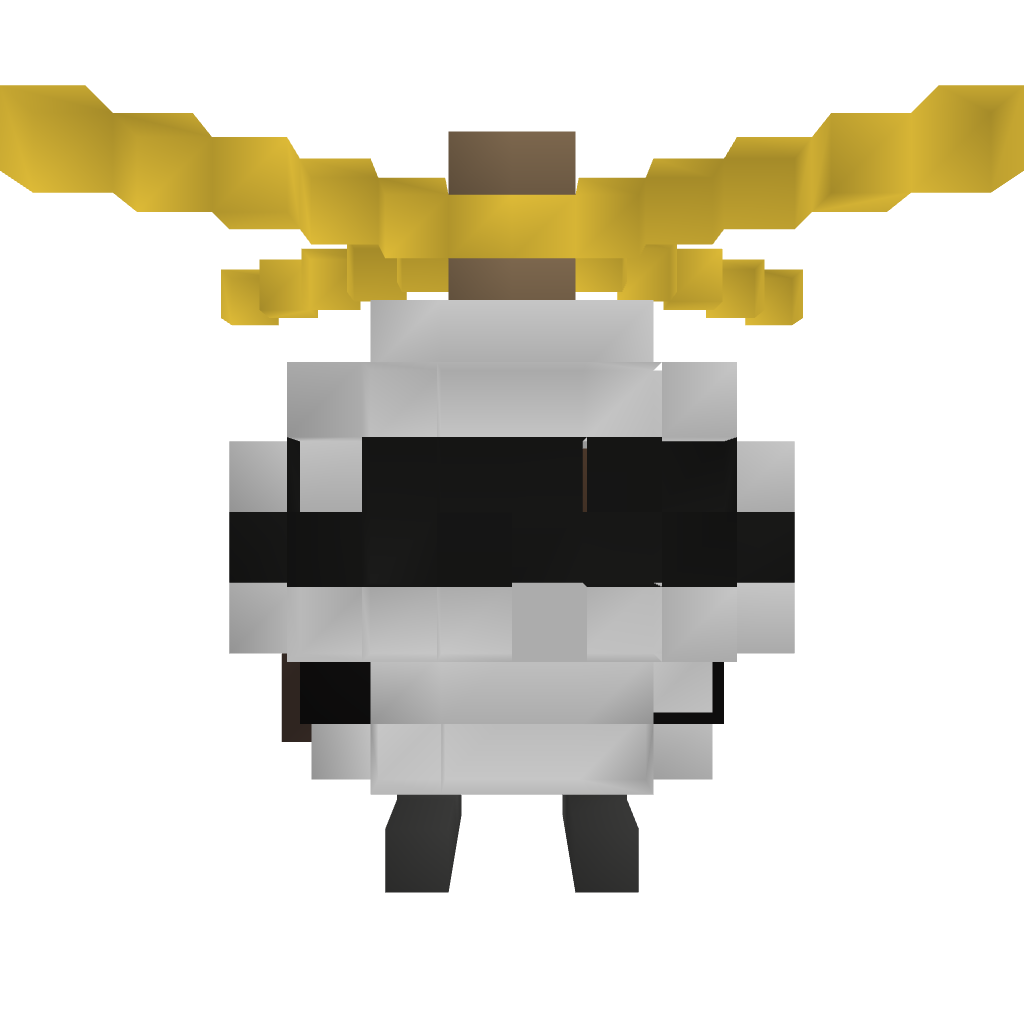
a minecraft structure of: Helicopter